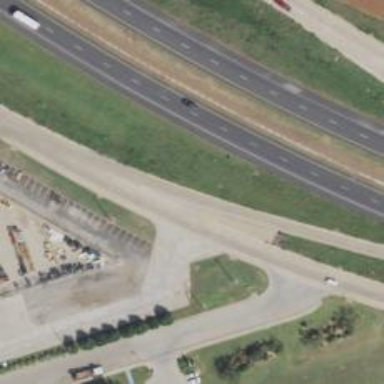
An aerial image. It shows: Tertiary road with frontage road.